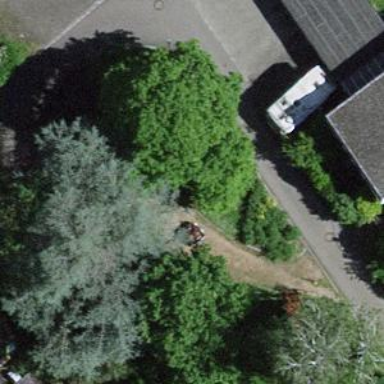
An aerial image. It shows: Park.